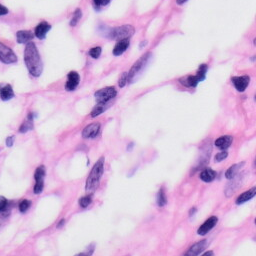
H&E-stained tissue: Skin